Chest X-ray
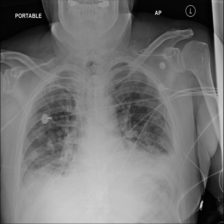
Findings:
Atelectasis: negative
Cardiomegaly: negative
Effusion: positive
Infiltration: negative
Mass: negative
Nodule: negative
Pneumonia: negative
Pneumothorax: negative
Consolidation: negative
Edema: negative
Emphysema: negative
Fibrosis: negative
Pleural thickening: negative
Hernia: negative